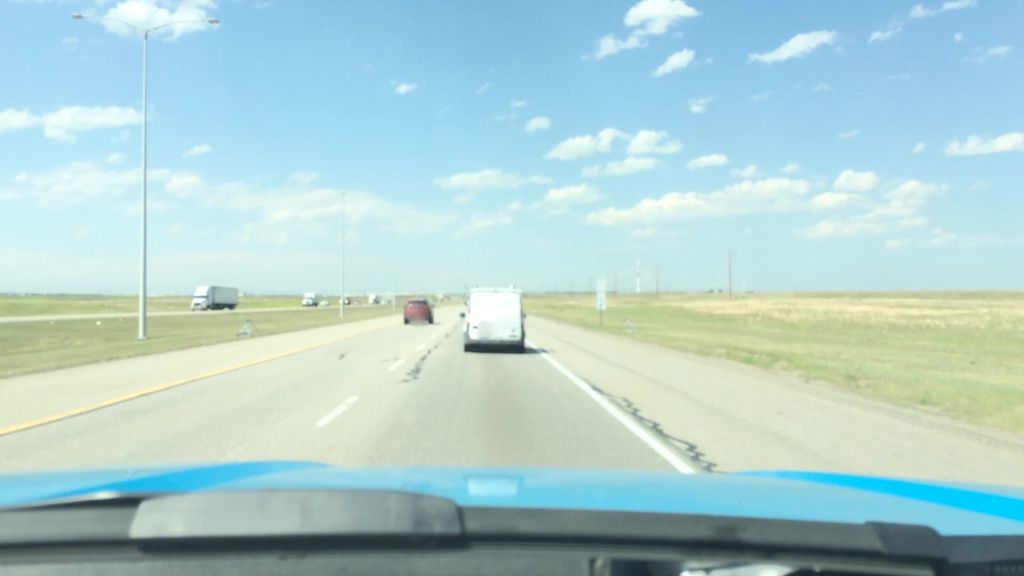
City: calgary